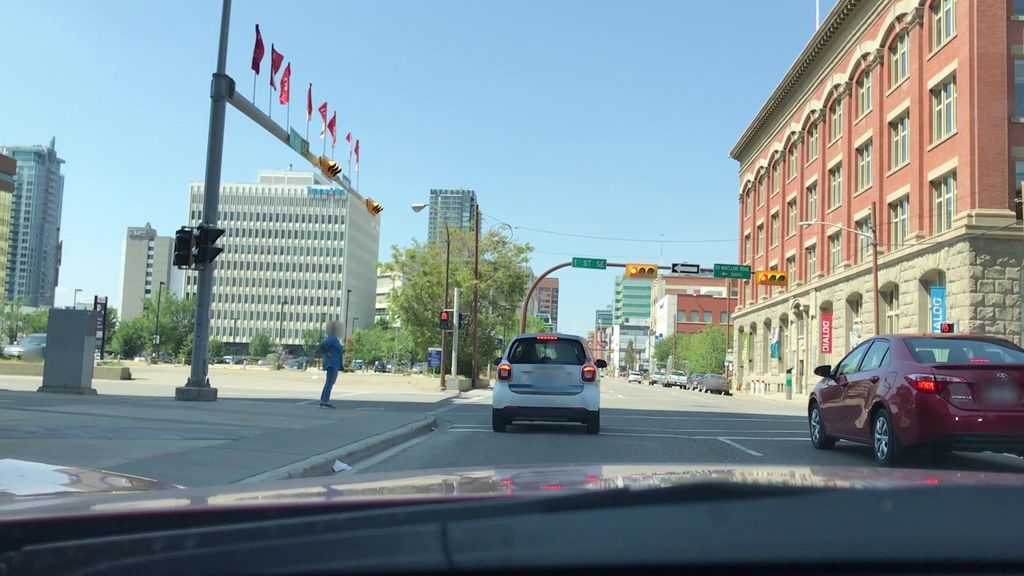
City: calgary